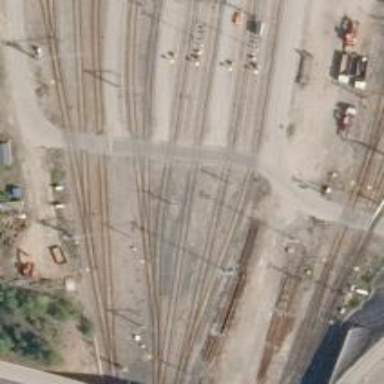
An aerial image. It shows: Railway level crossing.